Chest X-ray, AP view. Patient: 29 years old, sex M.
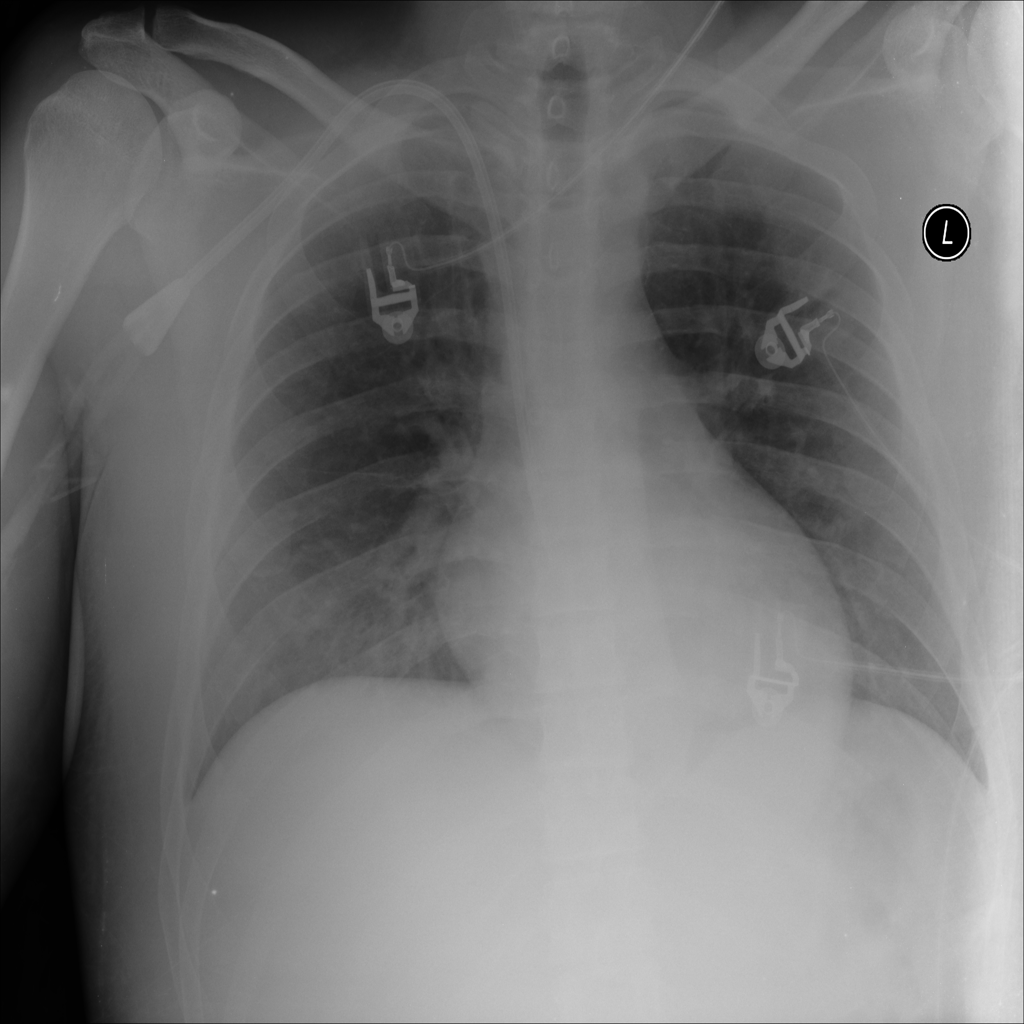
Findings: No Finding